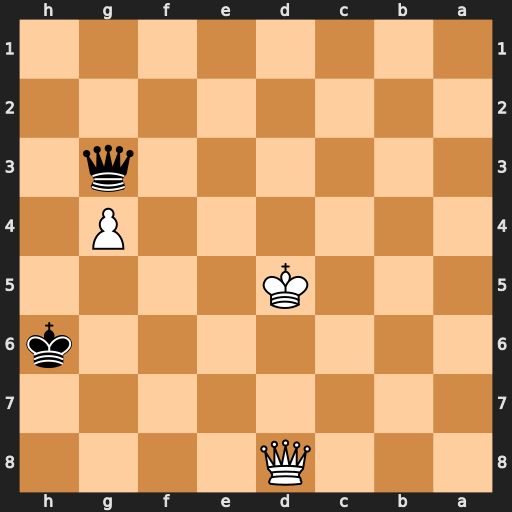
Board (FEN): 3Q4/8/7k/3K4/6P1/6q1/8/8
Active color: b
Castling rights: -
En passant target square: -
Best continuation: Qd3+ Kc6 Qxd8